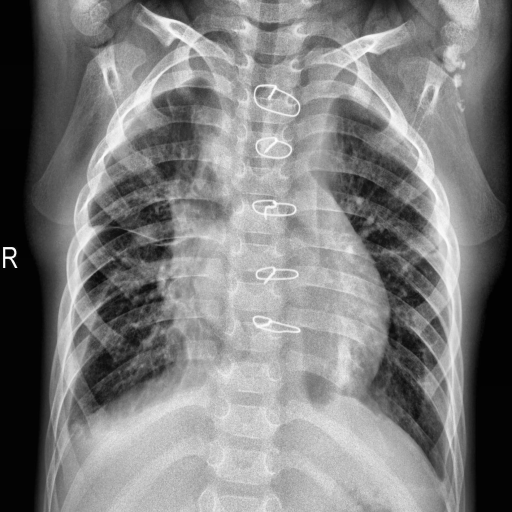
Finding: PNEUMONIA